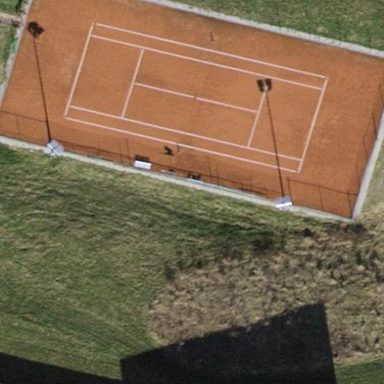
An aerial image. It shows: Tennis court in leisure pitch.